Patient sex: F
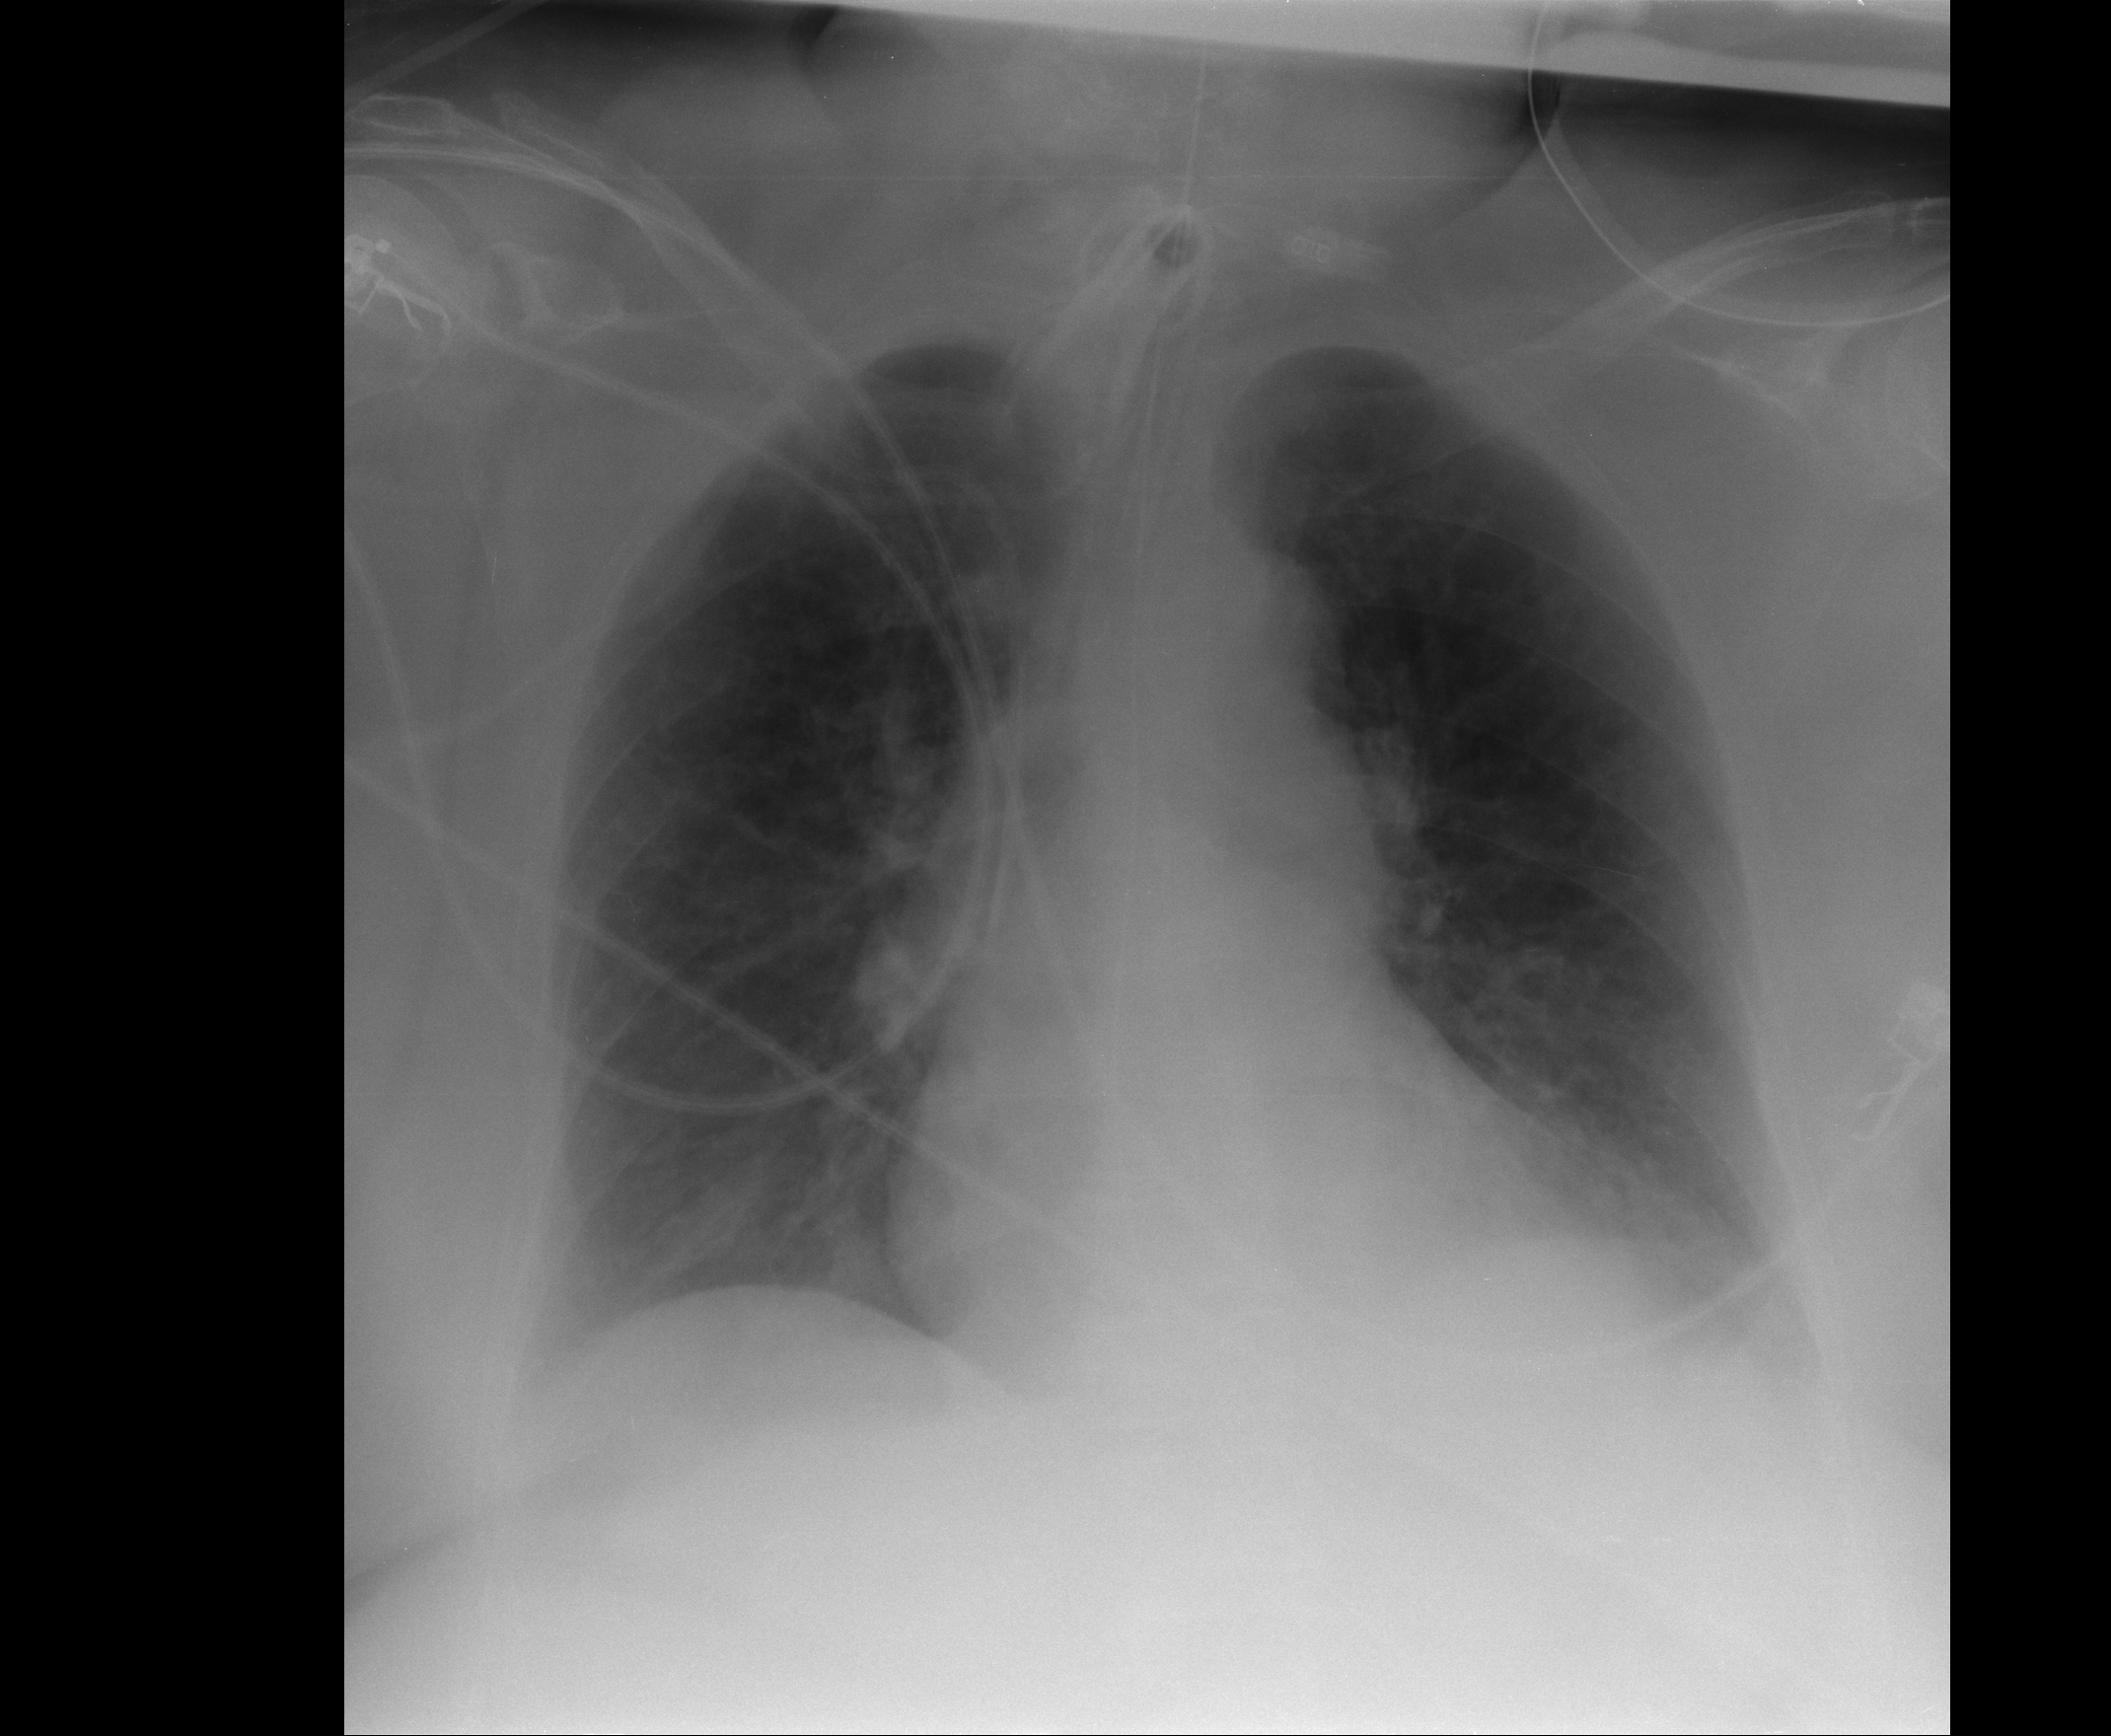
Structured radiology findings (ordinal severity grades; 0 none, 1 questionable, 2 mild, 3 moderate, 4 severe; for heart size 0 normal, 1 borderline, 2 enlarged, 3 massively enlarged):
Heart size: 2
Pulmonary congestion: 1
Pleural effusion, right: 0
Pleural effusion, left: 0
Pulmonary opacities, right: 0
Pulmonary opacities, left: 0
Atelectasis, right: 2
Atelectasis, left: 1